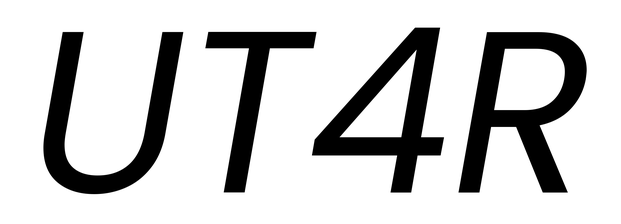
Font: Poppins-Italic